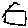
Label: house